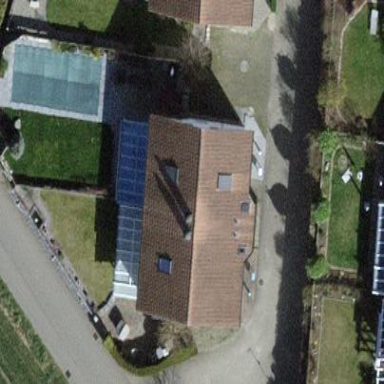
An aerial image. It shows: Building with tiled roof.